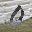
Label: 0